Question: I recently updated the jQuery, unobtrusive ajax and all other libraries in my ASP.net MVC4 website. Things were working pretty fine till Friday both on localhost as well as on server but now I'm totally stuck in so many weird errors.
1. : I have no idea what made this change but now everytime I press "Run" button from Visual Studio, browser does not open 'http:localhost:53381' link instead it always goes to 'http://173.6.120.31/' - which in fact gets nothing. Just "operation time out" error after some time.
If I enter 'http://127.0.0.1' in browser manually then website works.
2. When I publish website to server and try to access site from any browser on my system then site works properly. on any other system, all components has stopped working in Internet explorer.
It throws ''JQuery is undefined', Json is undefined etc' errors on html page.
I googled more about it and found that it could be the windows authentication culprit here. We are using Windows authentication and there are two types of authentication mechanism i.e. Negotiate and NTLM.
Not sure if removing Negotiate can fix this but this issue has totally stopped my development.
Here is the snapshot of fiddler while accessing the site from server. **Strange things: script files first report "User authentication problem" then download successfully again

Thanks in advance.
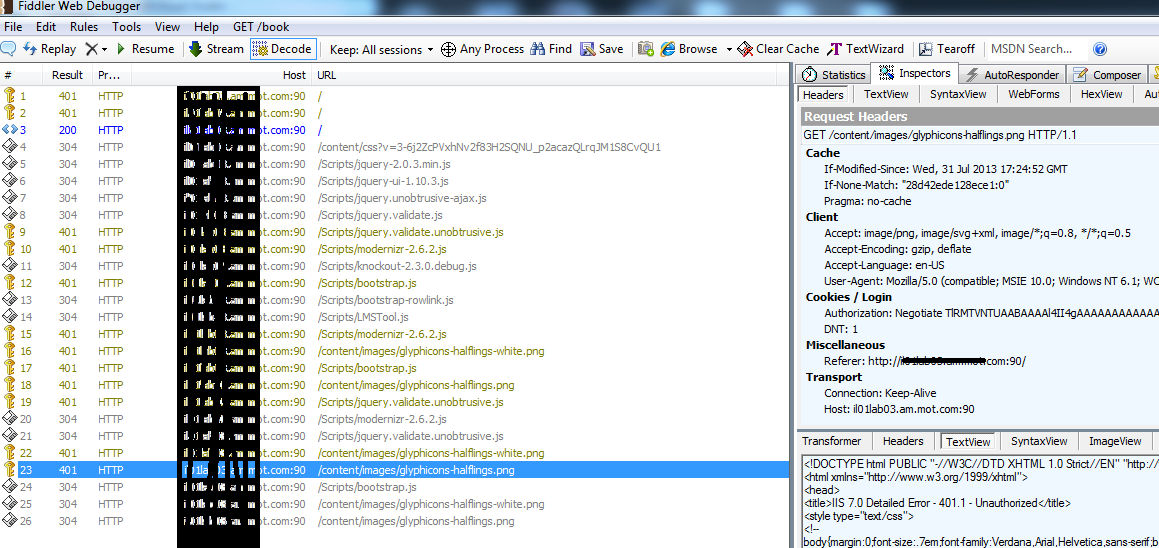
Answer: Solved by deleting all browsing history and removing @Scripts.Render("~/bundles/jqueryval") from the Layout file.